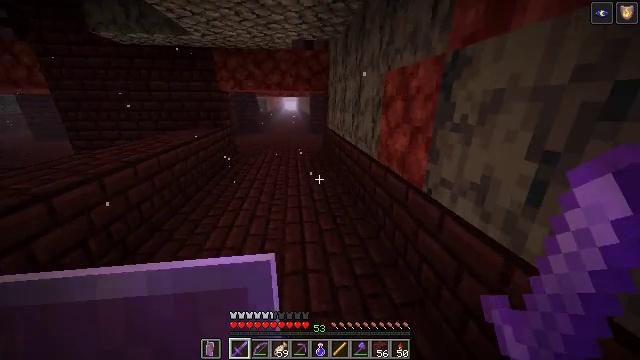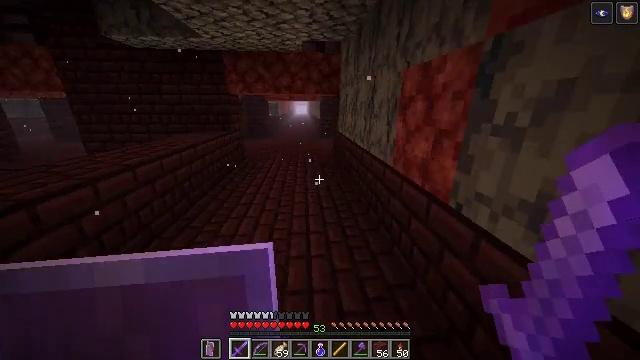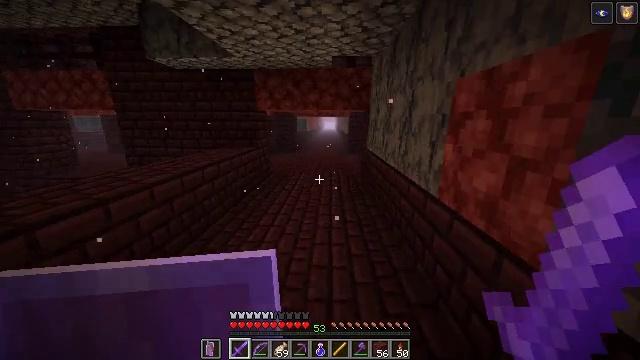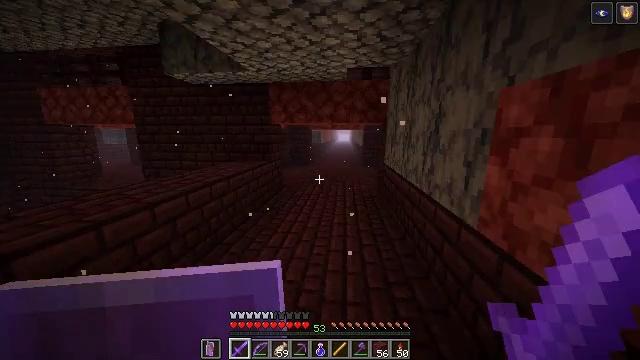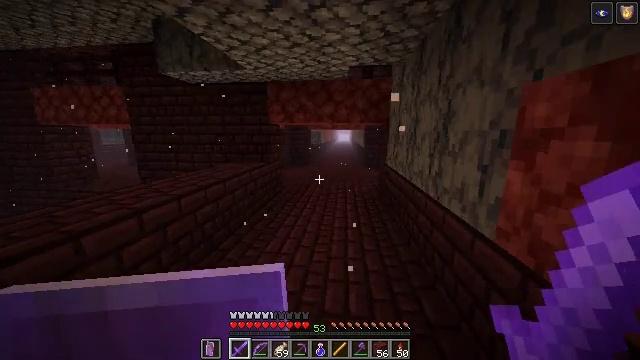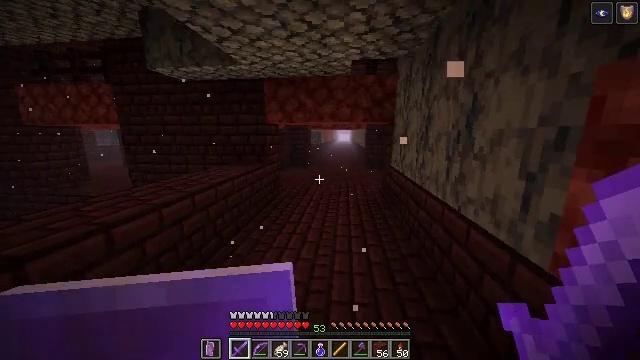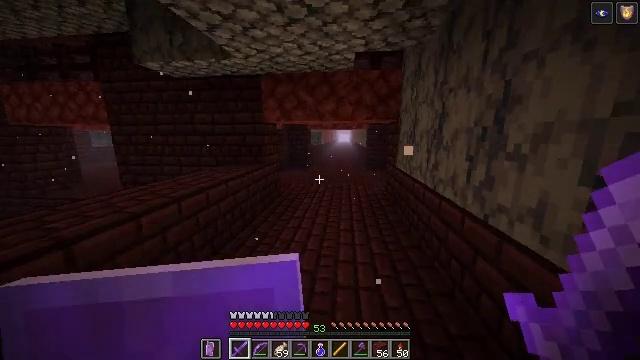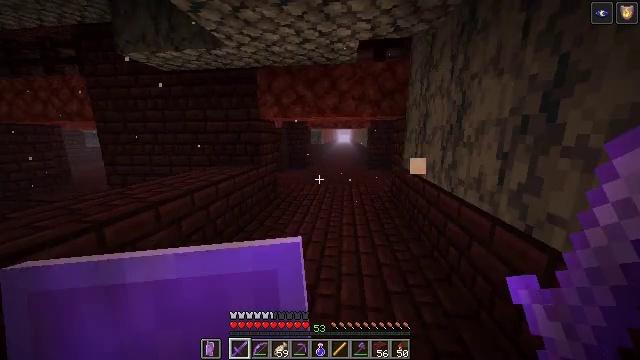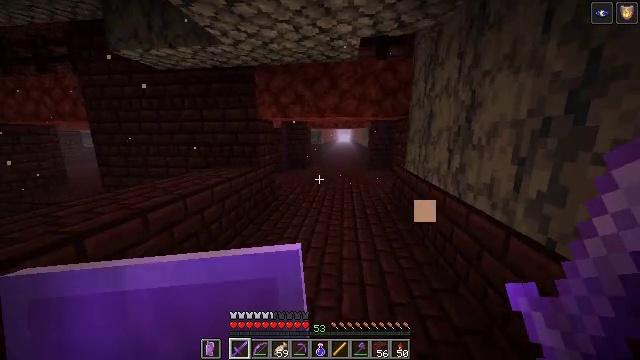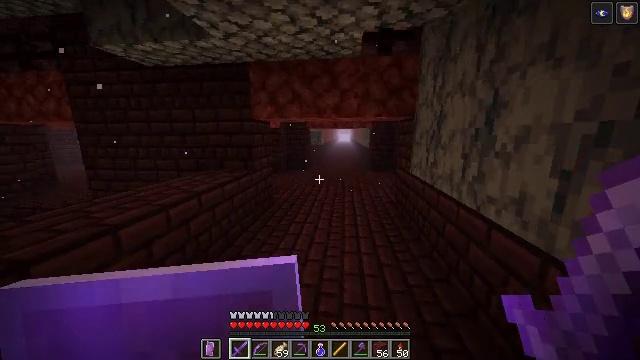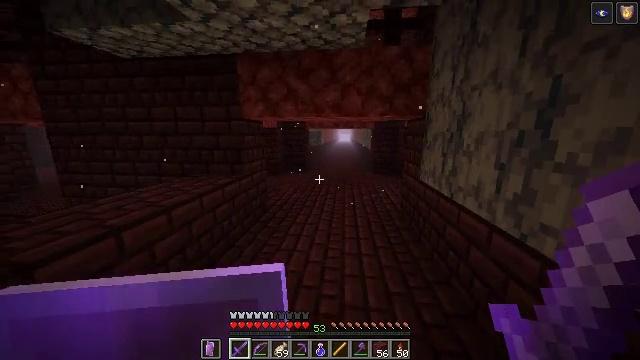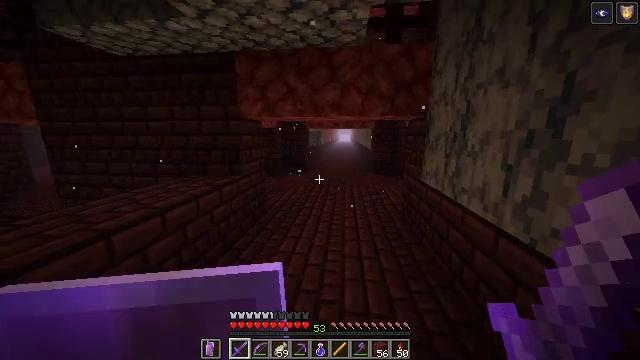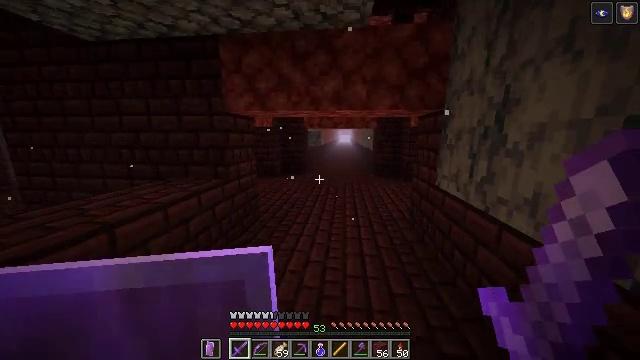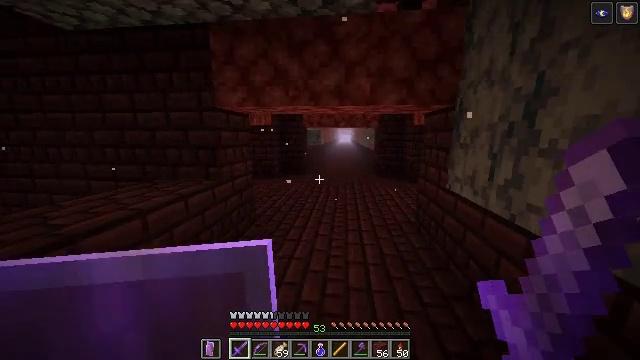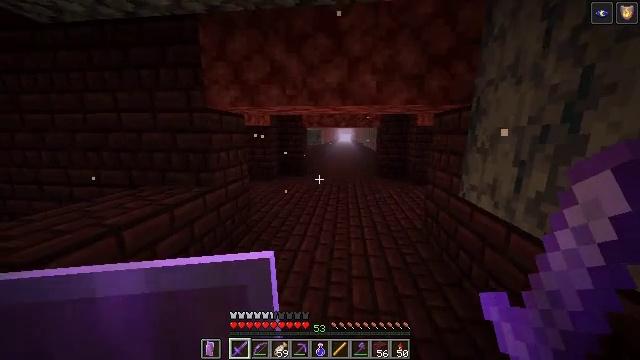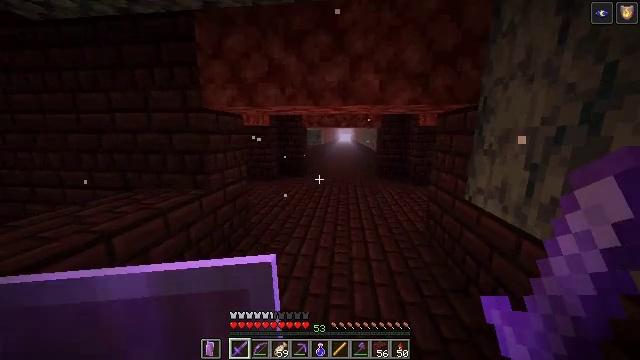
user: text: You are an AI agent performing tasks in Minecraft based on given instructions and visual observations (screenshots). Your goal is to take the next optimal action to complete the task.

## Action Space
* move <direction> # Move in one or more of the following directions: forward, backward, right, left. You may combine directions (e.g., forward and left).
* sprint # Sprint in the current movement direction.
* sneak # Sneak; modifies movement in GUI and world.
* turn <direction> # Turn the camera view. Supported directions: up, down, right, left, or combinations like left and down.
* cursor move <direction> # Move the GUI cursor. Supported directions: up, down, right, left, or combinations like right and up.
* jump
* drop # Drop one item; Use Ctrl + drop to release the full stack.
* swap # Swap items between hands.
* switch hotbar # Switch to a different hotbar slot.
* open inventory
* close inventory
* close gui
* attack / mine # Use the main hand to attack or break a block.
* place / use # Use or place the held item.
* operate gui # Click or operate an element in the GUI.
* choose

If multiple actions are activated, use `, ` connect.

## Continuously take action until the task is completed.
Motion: motion action
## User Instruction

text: Defeat a magma cube.
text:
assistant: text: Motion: move forward, sprint, turn left
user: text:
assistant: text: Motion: move forward, sprint, turn left and up
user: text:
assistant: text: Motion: move forward, sprint, turn left and up
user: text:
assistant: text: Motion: move forward, sprint
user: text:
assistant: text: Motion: move forward, sprint
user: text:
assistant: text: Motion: move forward, sprint
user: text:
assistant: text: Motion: move forward, sprint
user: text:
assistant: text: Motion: move forward, sprint
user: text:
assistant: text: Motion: move forward, sprint
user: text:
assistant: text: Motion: move forward, sprint
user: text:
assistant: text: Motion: move forward, sprint
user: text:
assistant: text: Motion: move forward, sprint
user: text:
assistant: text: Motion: move forward, sprint
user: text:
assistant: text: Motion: move forward, sprint
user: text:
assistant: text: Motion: move forward, sprint
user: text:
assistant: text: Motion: move forward, sprint
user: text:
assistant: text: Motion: move forward, sprint
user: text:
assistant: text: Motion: move forward, sprint
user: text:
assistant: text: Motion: move forward, sprint
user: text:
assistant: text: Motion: move forward, sprint
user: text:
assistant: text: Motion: move forward, sprint
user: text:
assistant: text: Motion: move forward, sprint
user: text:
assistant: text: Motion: move forward and move right, sprint
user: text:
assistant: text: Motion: move forward and move right, sprint
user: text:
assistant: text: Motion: move forward and move right, sprint, turn left and down
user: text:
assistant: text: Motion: move forward and move right, sprint, turn left and down
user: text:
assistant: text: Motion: move forward and move right, sprint, turn left
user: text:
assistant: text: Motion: move forward and move right, sprint, turn left
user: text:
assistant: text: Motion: move forward and move right, sprint
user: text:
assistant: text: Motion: move forward and move right